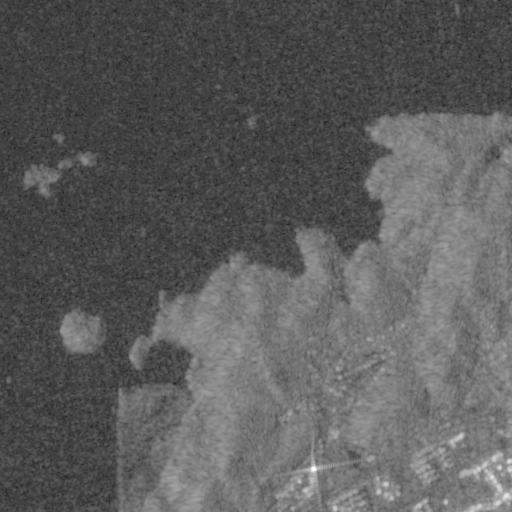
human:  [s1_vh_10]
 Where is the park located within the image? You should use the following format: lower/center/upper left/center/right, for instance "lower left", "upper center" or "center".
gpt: The park is located in the lower right of the image.
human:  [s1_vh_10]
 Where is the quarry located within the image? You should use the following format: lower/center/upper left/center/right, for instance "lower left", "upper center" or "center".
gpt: The quarry is located in the upper right of the image.
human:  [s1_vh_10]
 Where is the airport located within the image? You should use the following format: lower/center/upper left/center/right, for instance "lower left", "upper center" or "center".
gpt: There is no airport in the image.

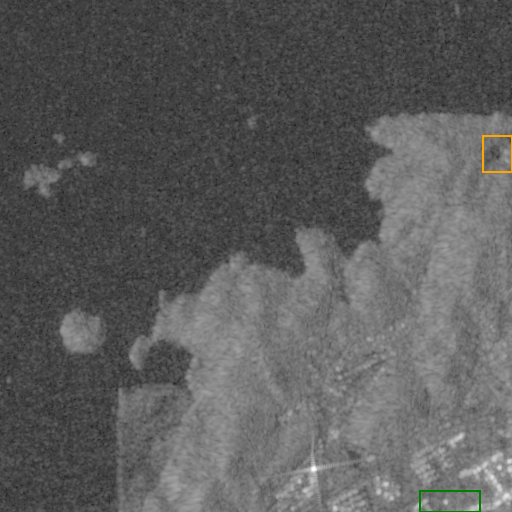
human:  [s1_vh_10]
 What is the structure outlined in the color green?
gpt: The structure outlined in green is a park.
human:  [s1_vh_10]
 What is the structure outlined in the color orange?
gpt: The structure outlined in orange is a quarry.
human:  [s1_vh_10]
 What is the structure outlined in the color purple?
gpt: There is no purple outline.